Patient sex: M
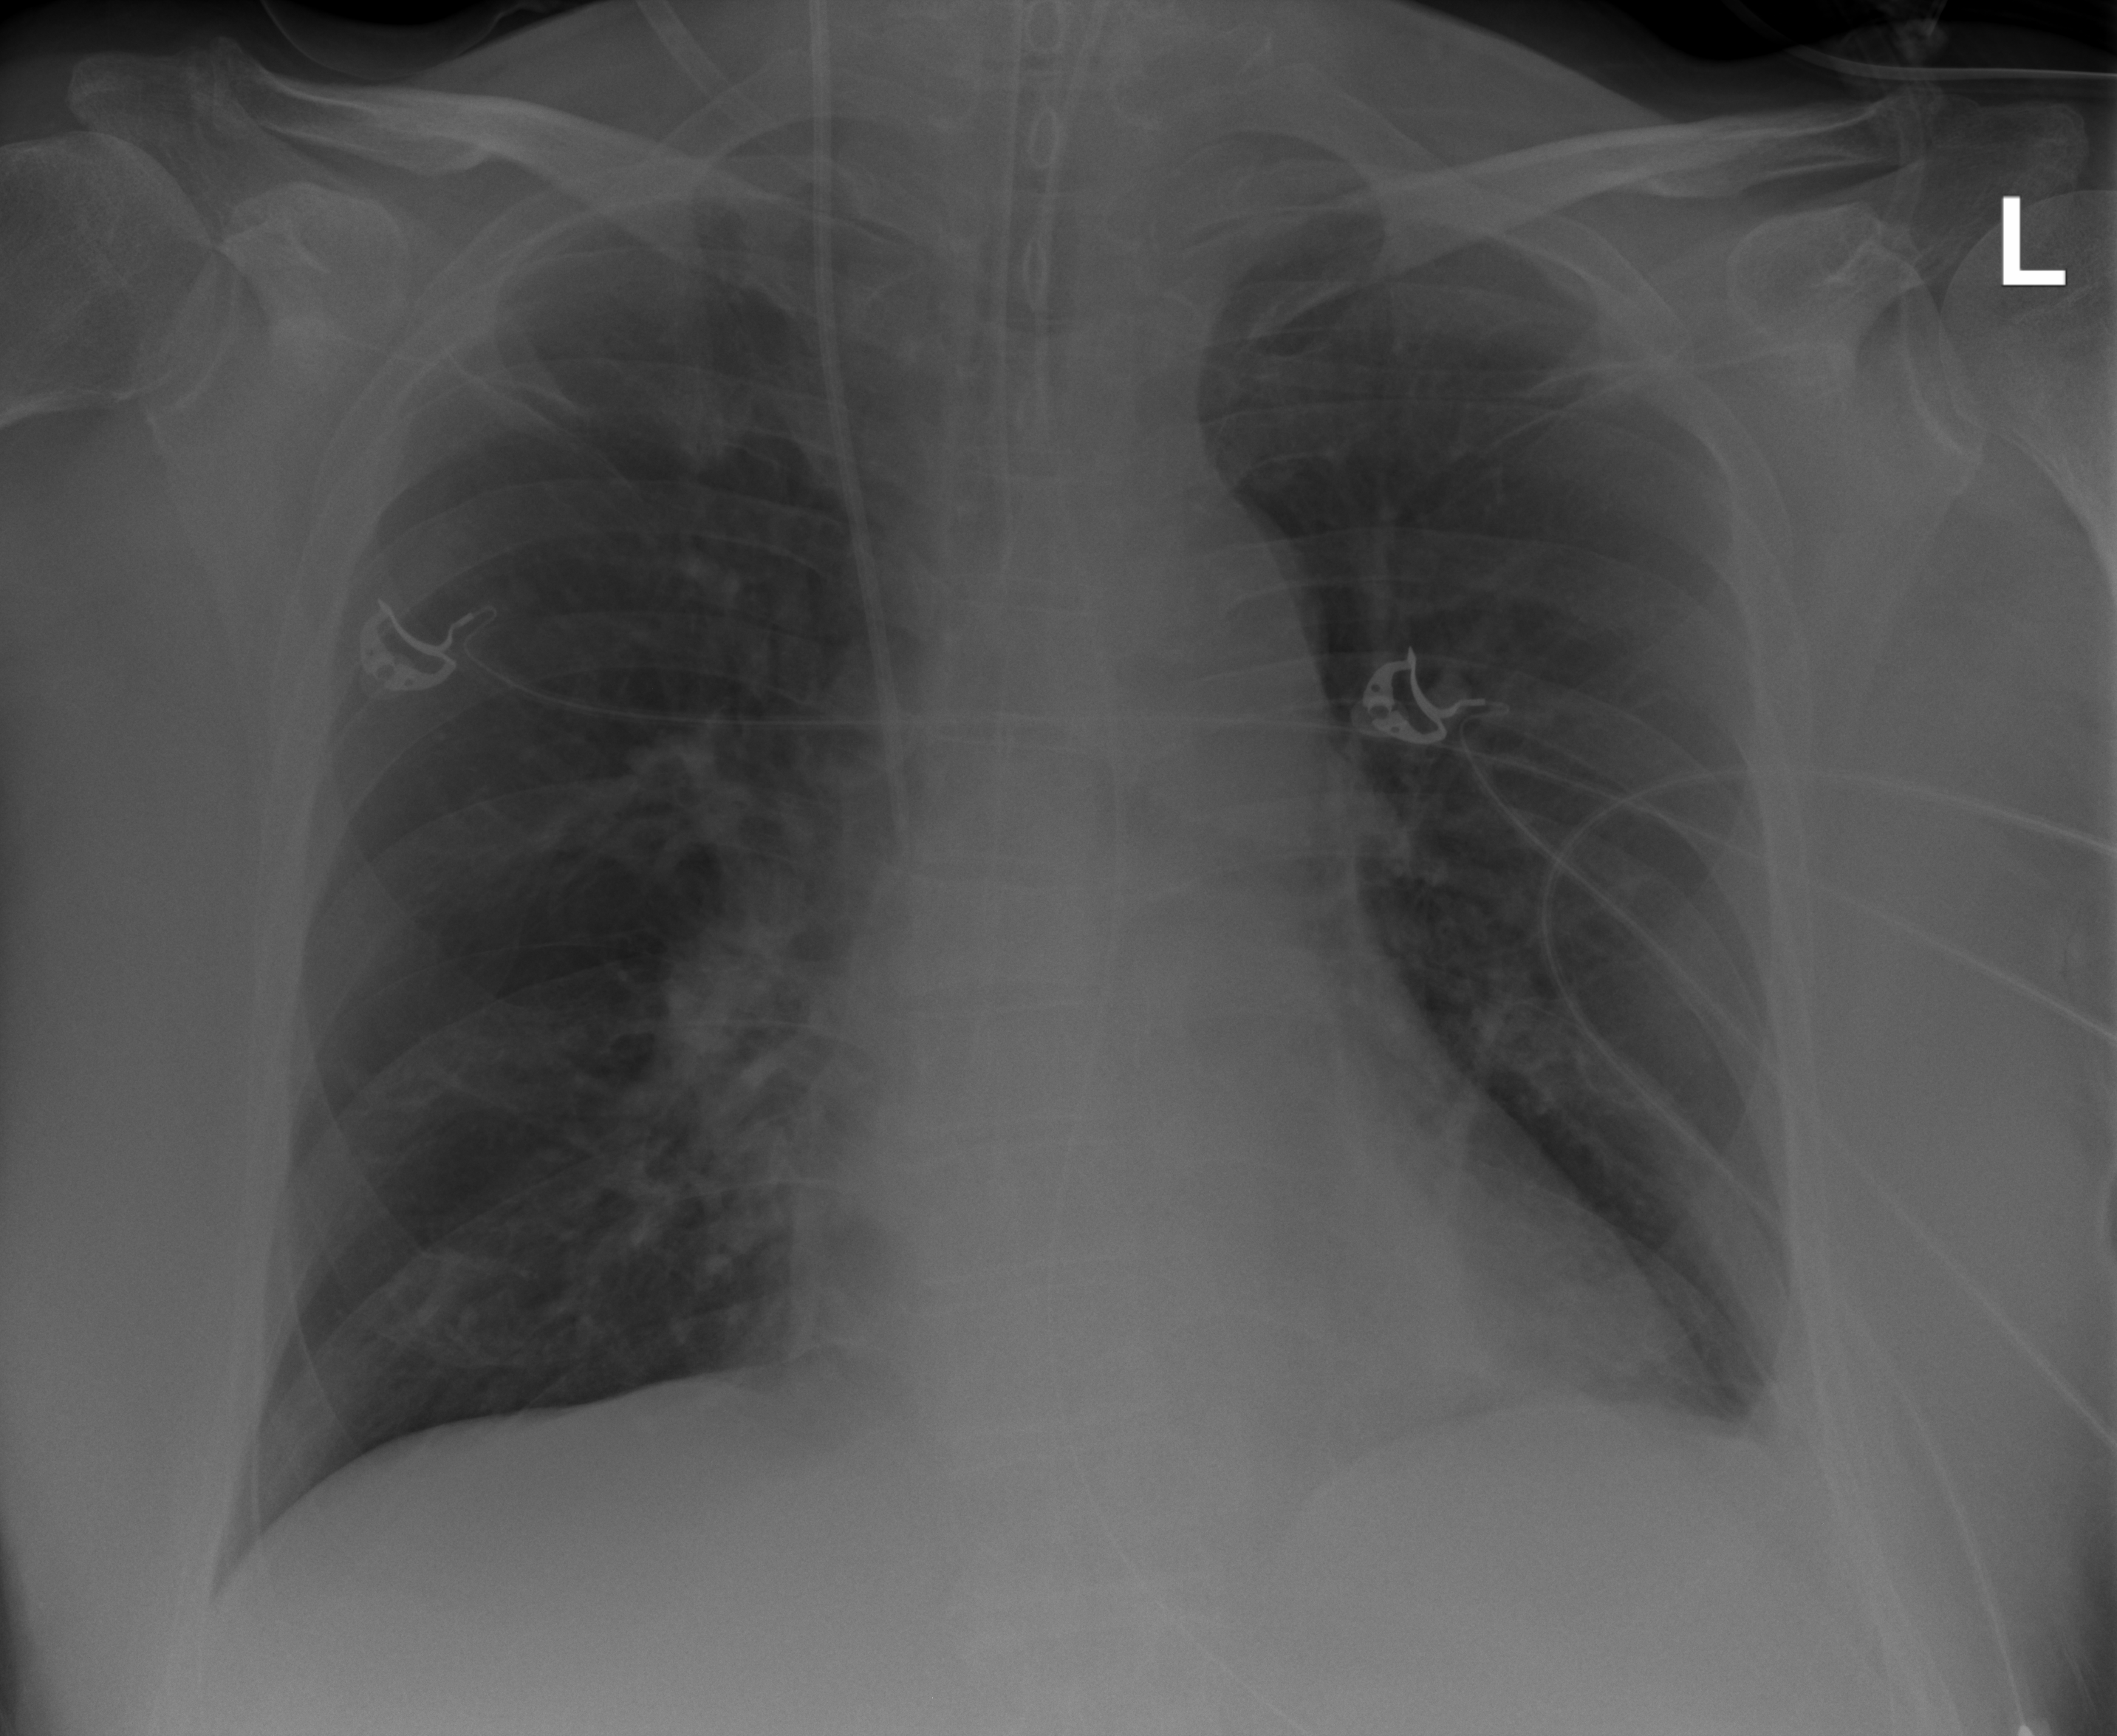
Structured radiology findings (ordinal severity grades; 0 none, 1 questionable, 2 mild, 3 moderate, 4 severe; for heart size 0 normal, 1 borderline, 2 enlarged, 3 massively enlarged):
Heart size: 1
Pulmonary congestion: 0
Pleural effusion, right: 0
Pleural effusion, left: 2
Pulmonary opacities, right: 2
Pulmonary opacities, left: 2
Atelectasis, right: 0
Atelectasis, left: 0